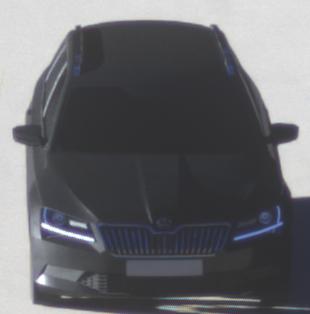
Make: Skoda
Model: Superb Combi 1.4 TSI
Detailed model: Superb (III) Combi
Model produced from: 2015/09
Model produced until: 2018/06
Doors: 5
Color: black
Road condition: dry road
Daytime: sunrise or sunset
Contrast: high contrast